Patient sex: M
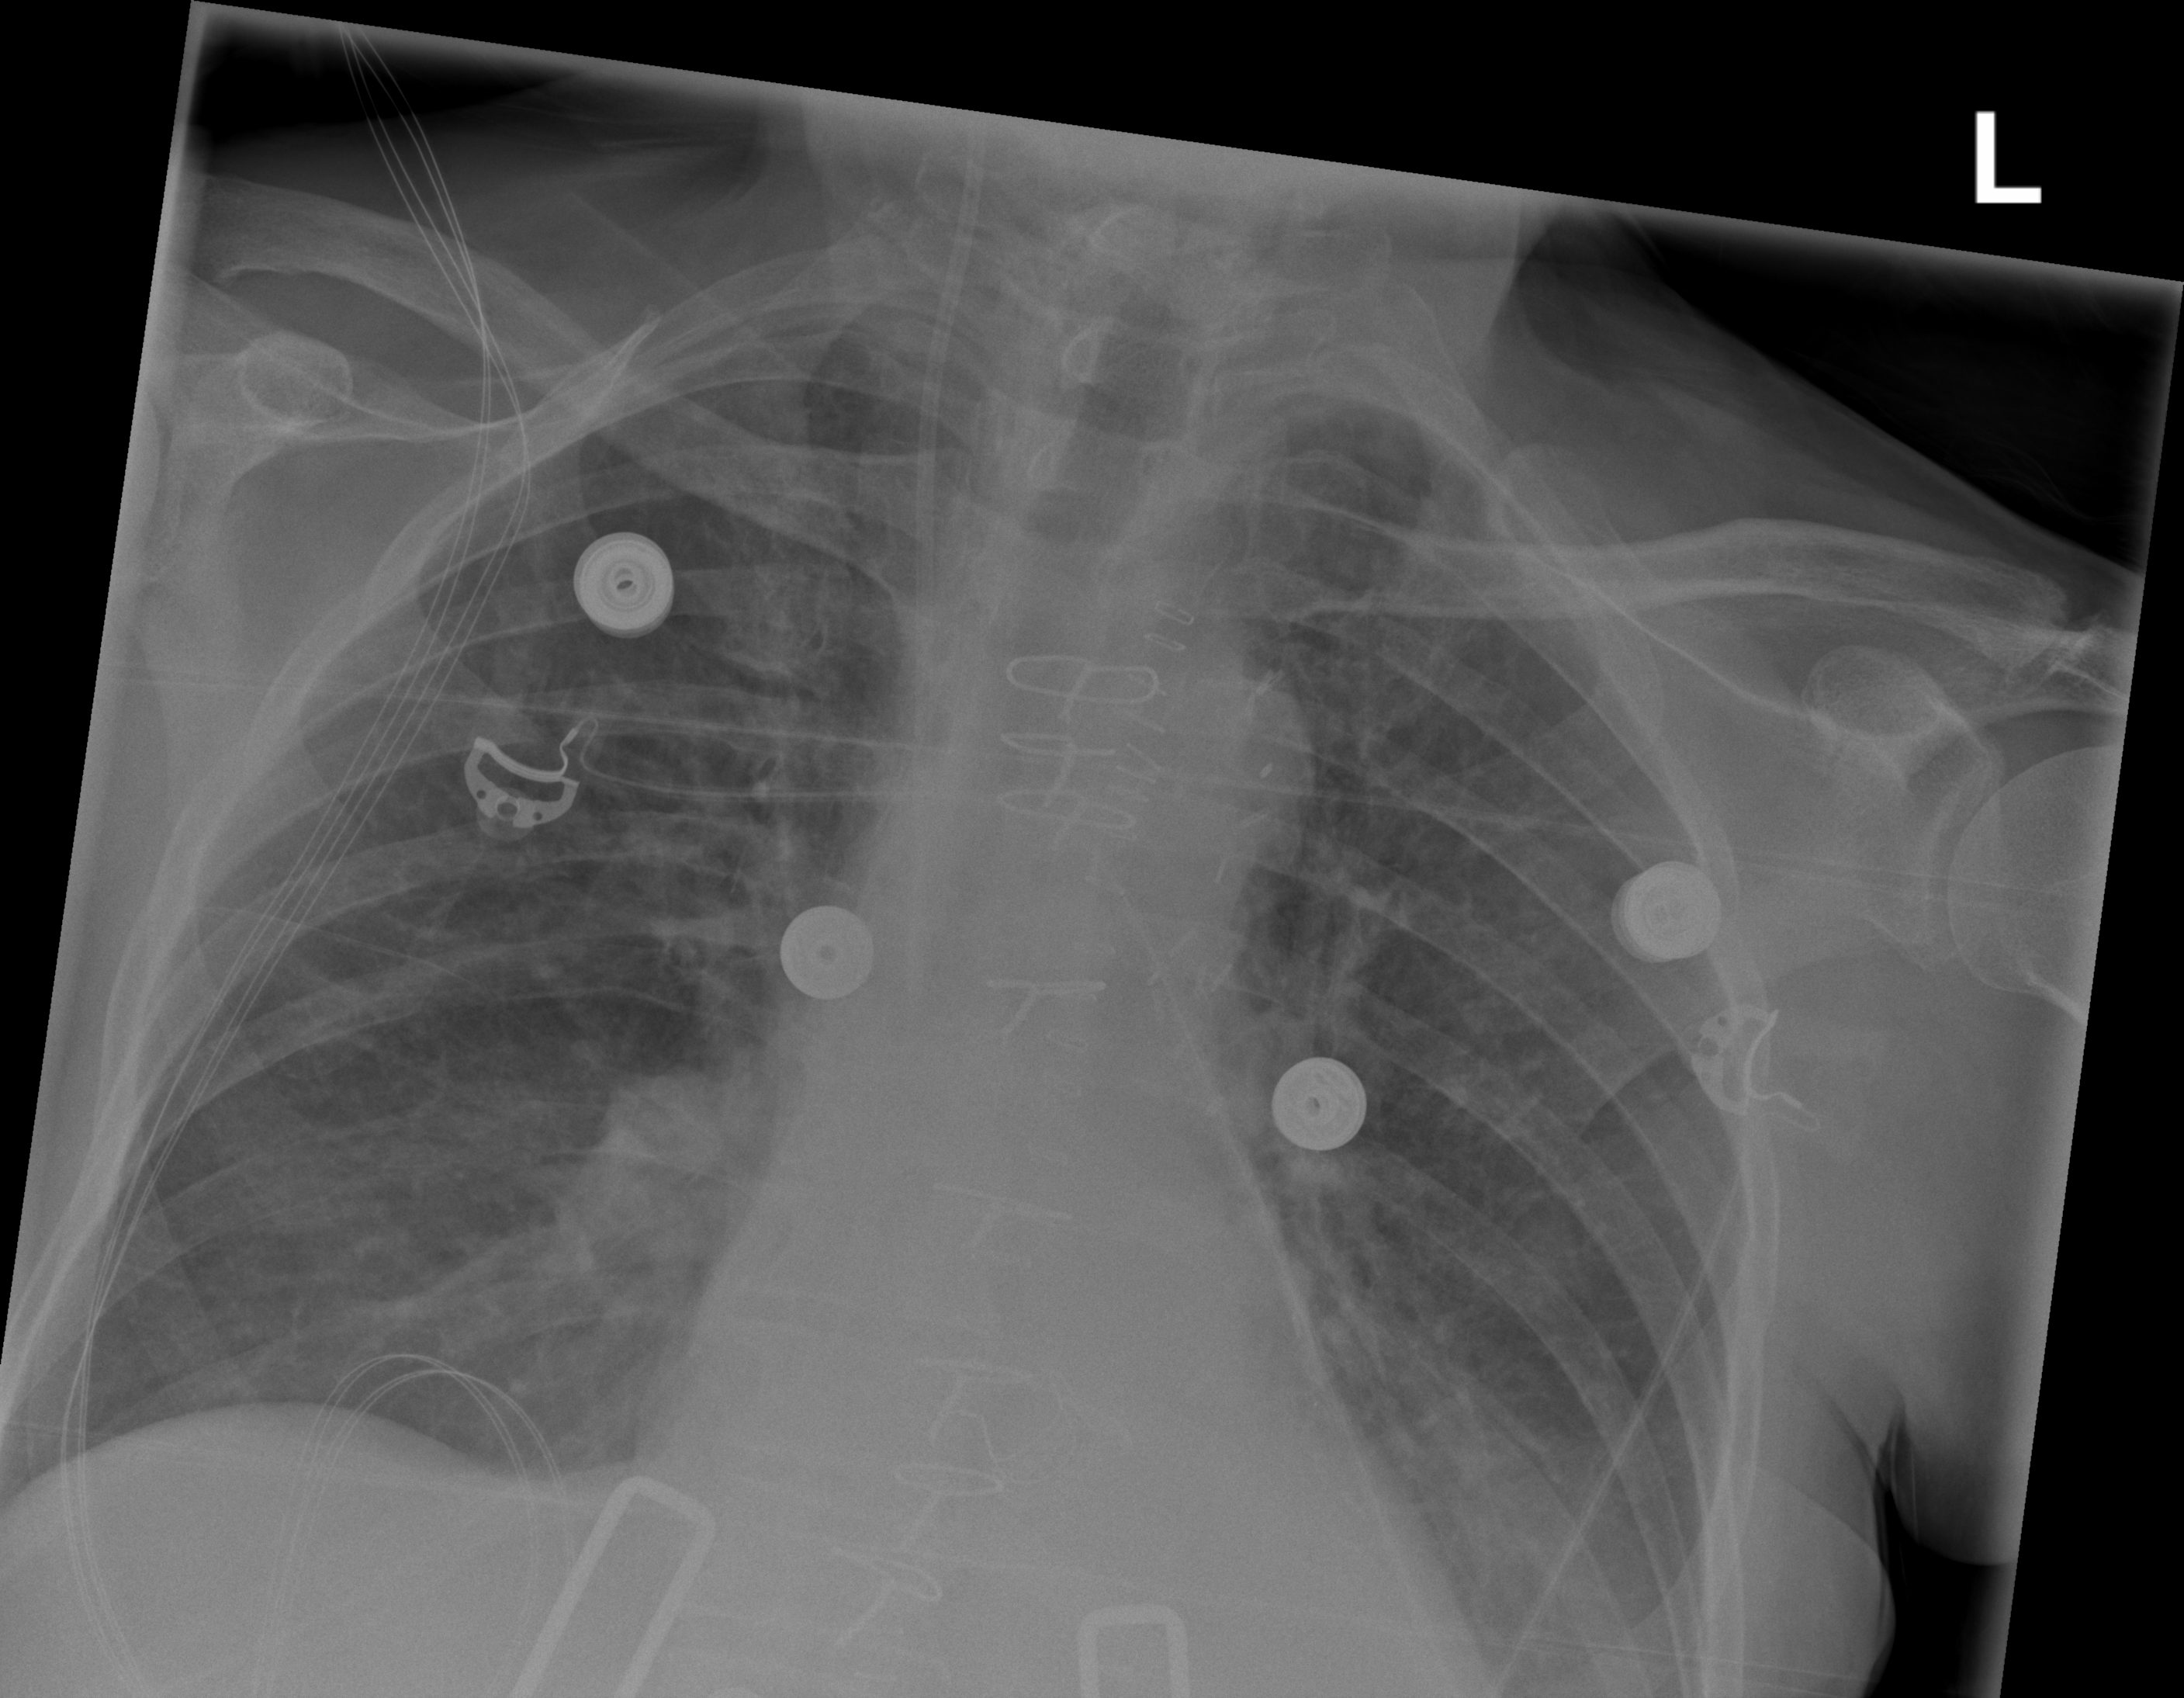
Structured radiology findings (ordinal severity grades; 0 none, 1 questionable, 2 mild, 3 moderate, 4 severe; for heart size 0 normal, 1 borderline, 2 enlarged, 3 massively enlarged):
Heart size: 0
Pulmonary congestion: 0
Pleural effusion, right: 0
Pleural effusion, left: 2
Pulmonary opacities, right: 0
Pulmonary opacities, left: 0
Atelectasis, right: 2
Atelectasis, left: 2